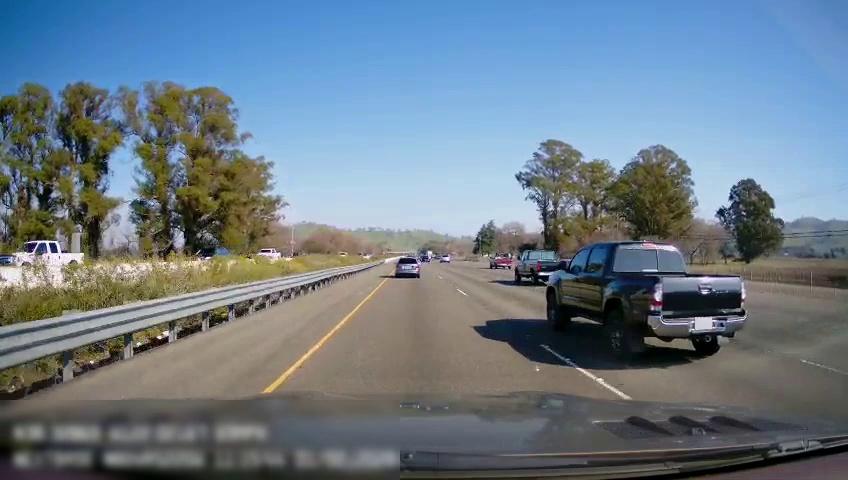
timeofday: Day
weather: Sunny
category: Drivable Space
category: Vehicles | Car
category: Vehicles | Truck
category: Vehicles | Car
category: Vehicles | Truck
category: Vehicles | Truck
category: Vehicles | Truck
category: Vehicles | SUV
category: Vehicles | Truck
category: Vehicles | SUV
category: Lanes | Current Lane
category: Lanes | Current Lane
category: Lanes | Alternate Lane